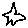
Label: star